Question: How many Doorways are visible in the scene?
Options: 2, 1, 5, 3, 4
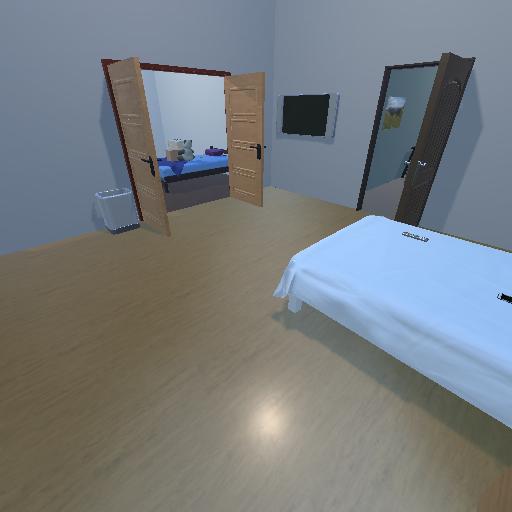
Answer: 2